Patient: sex F, age 58
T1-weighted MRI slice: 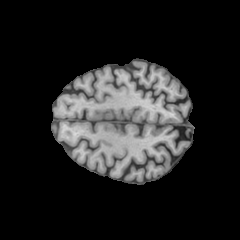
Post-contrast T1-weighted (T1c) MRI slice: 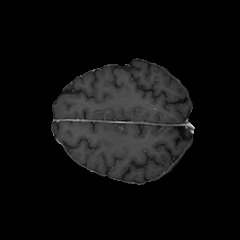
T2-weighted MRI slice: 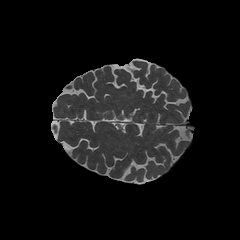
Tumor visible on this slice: no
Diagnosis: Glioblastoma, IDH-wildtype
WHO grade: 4